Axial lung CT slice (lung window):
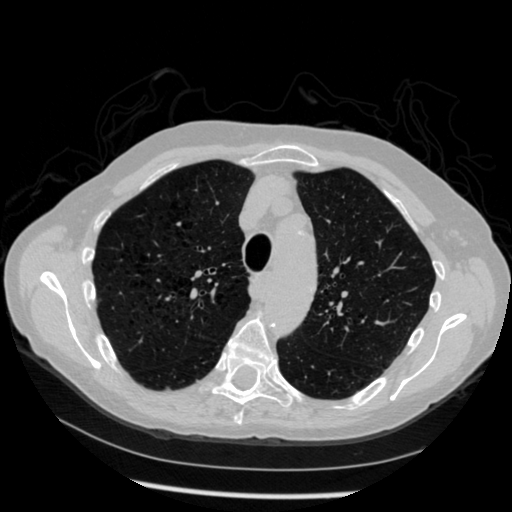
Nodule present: no